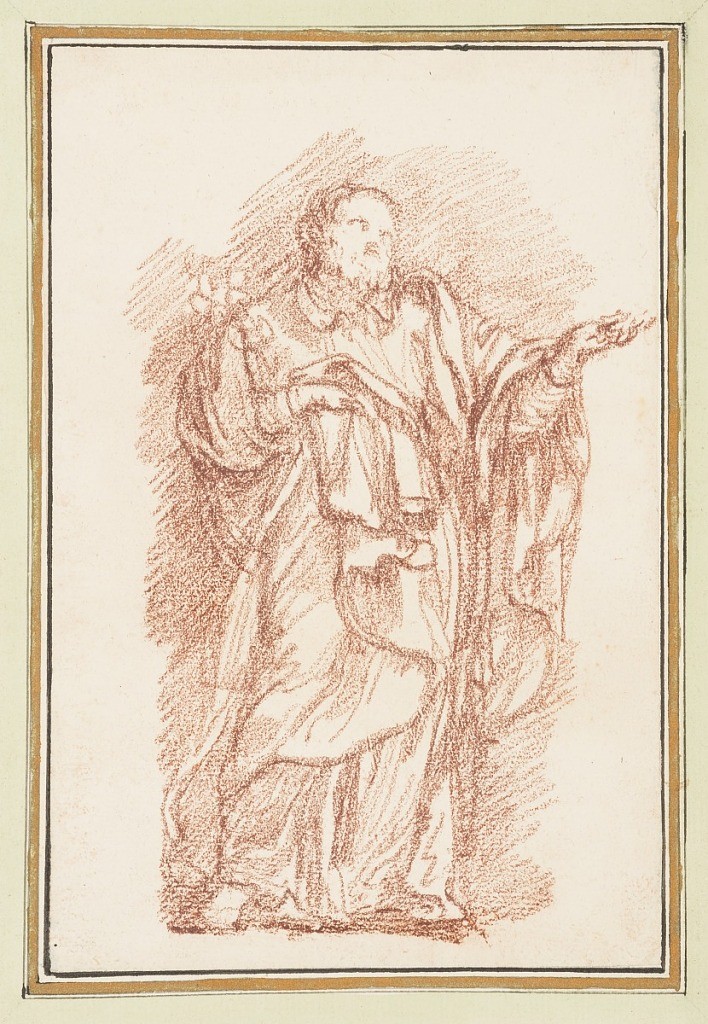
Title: Standing figure with palm facing up
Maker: Jean-Robert Ango, French, active in Rome 1759 –1770, d. 1773
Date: ca. 1759–70
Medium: Red chalk on paper
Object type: Drawing
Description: Standing figure in heavy robes holds left hand out, palm facing upward, and holds robes with right hand. A sketch of something indeterminate on his right shoulder.